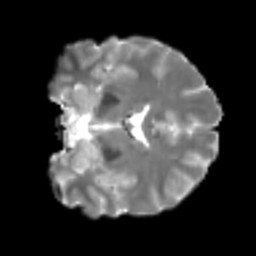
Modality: T2w
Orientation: coronal
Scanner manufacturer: siemens
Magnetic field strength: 3 T
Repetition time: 4 s
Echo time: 0.0594 s